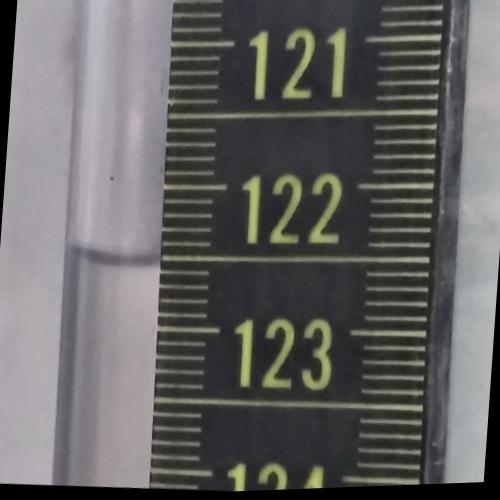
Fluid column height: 122.5 cm